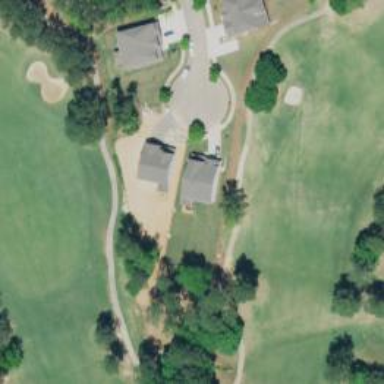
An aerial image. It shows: Service road designated as golf cart path.